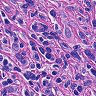
Metastatic tissue present: yes